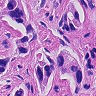
Metastatic tissue present: yes